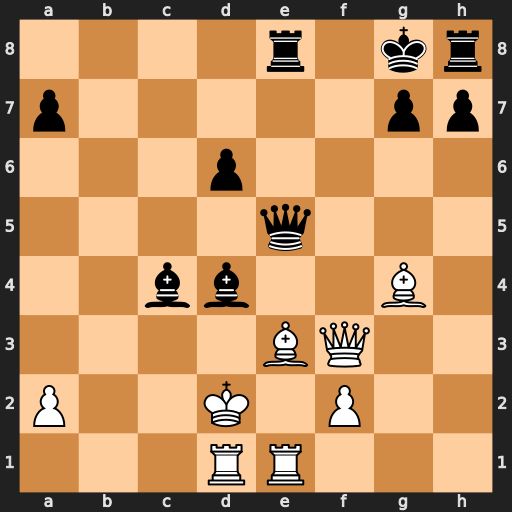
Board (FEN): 4r1kr/p5pp/3p4/4q3/2bb2B1/4BQ2/P2K1P2/3RR3
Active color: w
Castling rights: -
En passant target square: -
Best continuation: Bxd4 Qxd4+ Kc2